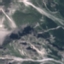
Label: HerbaceousVegetation